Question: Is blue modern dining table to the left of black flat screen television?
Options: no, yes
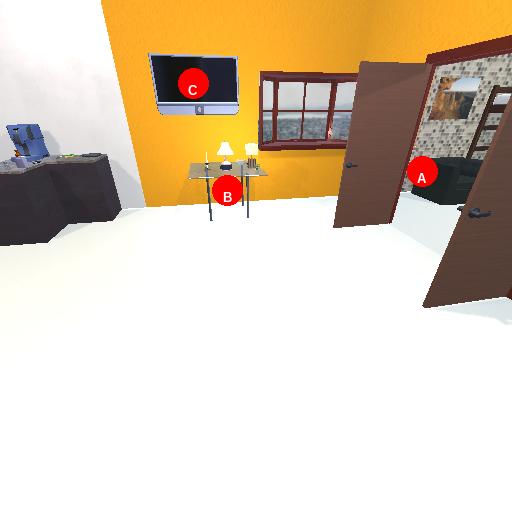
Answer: no